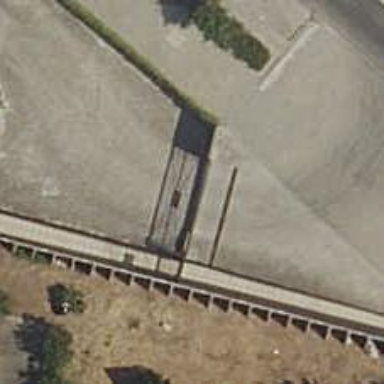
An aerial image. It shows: Entrance with barrier.